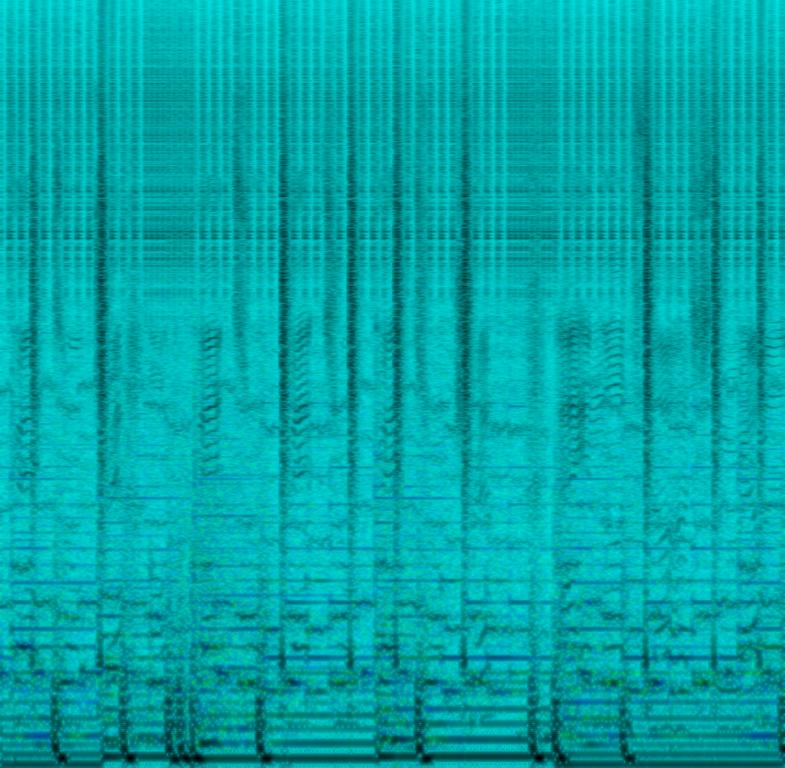
The low quality recording features a R&B song that consists flat male vocal singing over layered repetitive plucked arpeggiated melody and synth arpeggiated melody, followed by smooth synth bass, bouncy snare, punchy kick, bright hi hats triplets and low toms. It sounds energetic and groovy, although it seems that the song is finishing, judging by the arrangement.